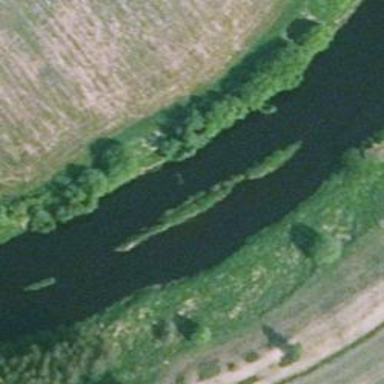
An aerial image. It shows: Beautiful view of river.